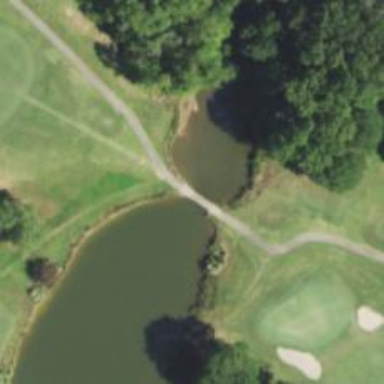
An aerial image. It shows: Path bridge used as golf cartpath.